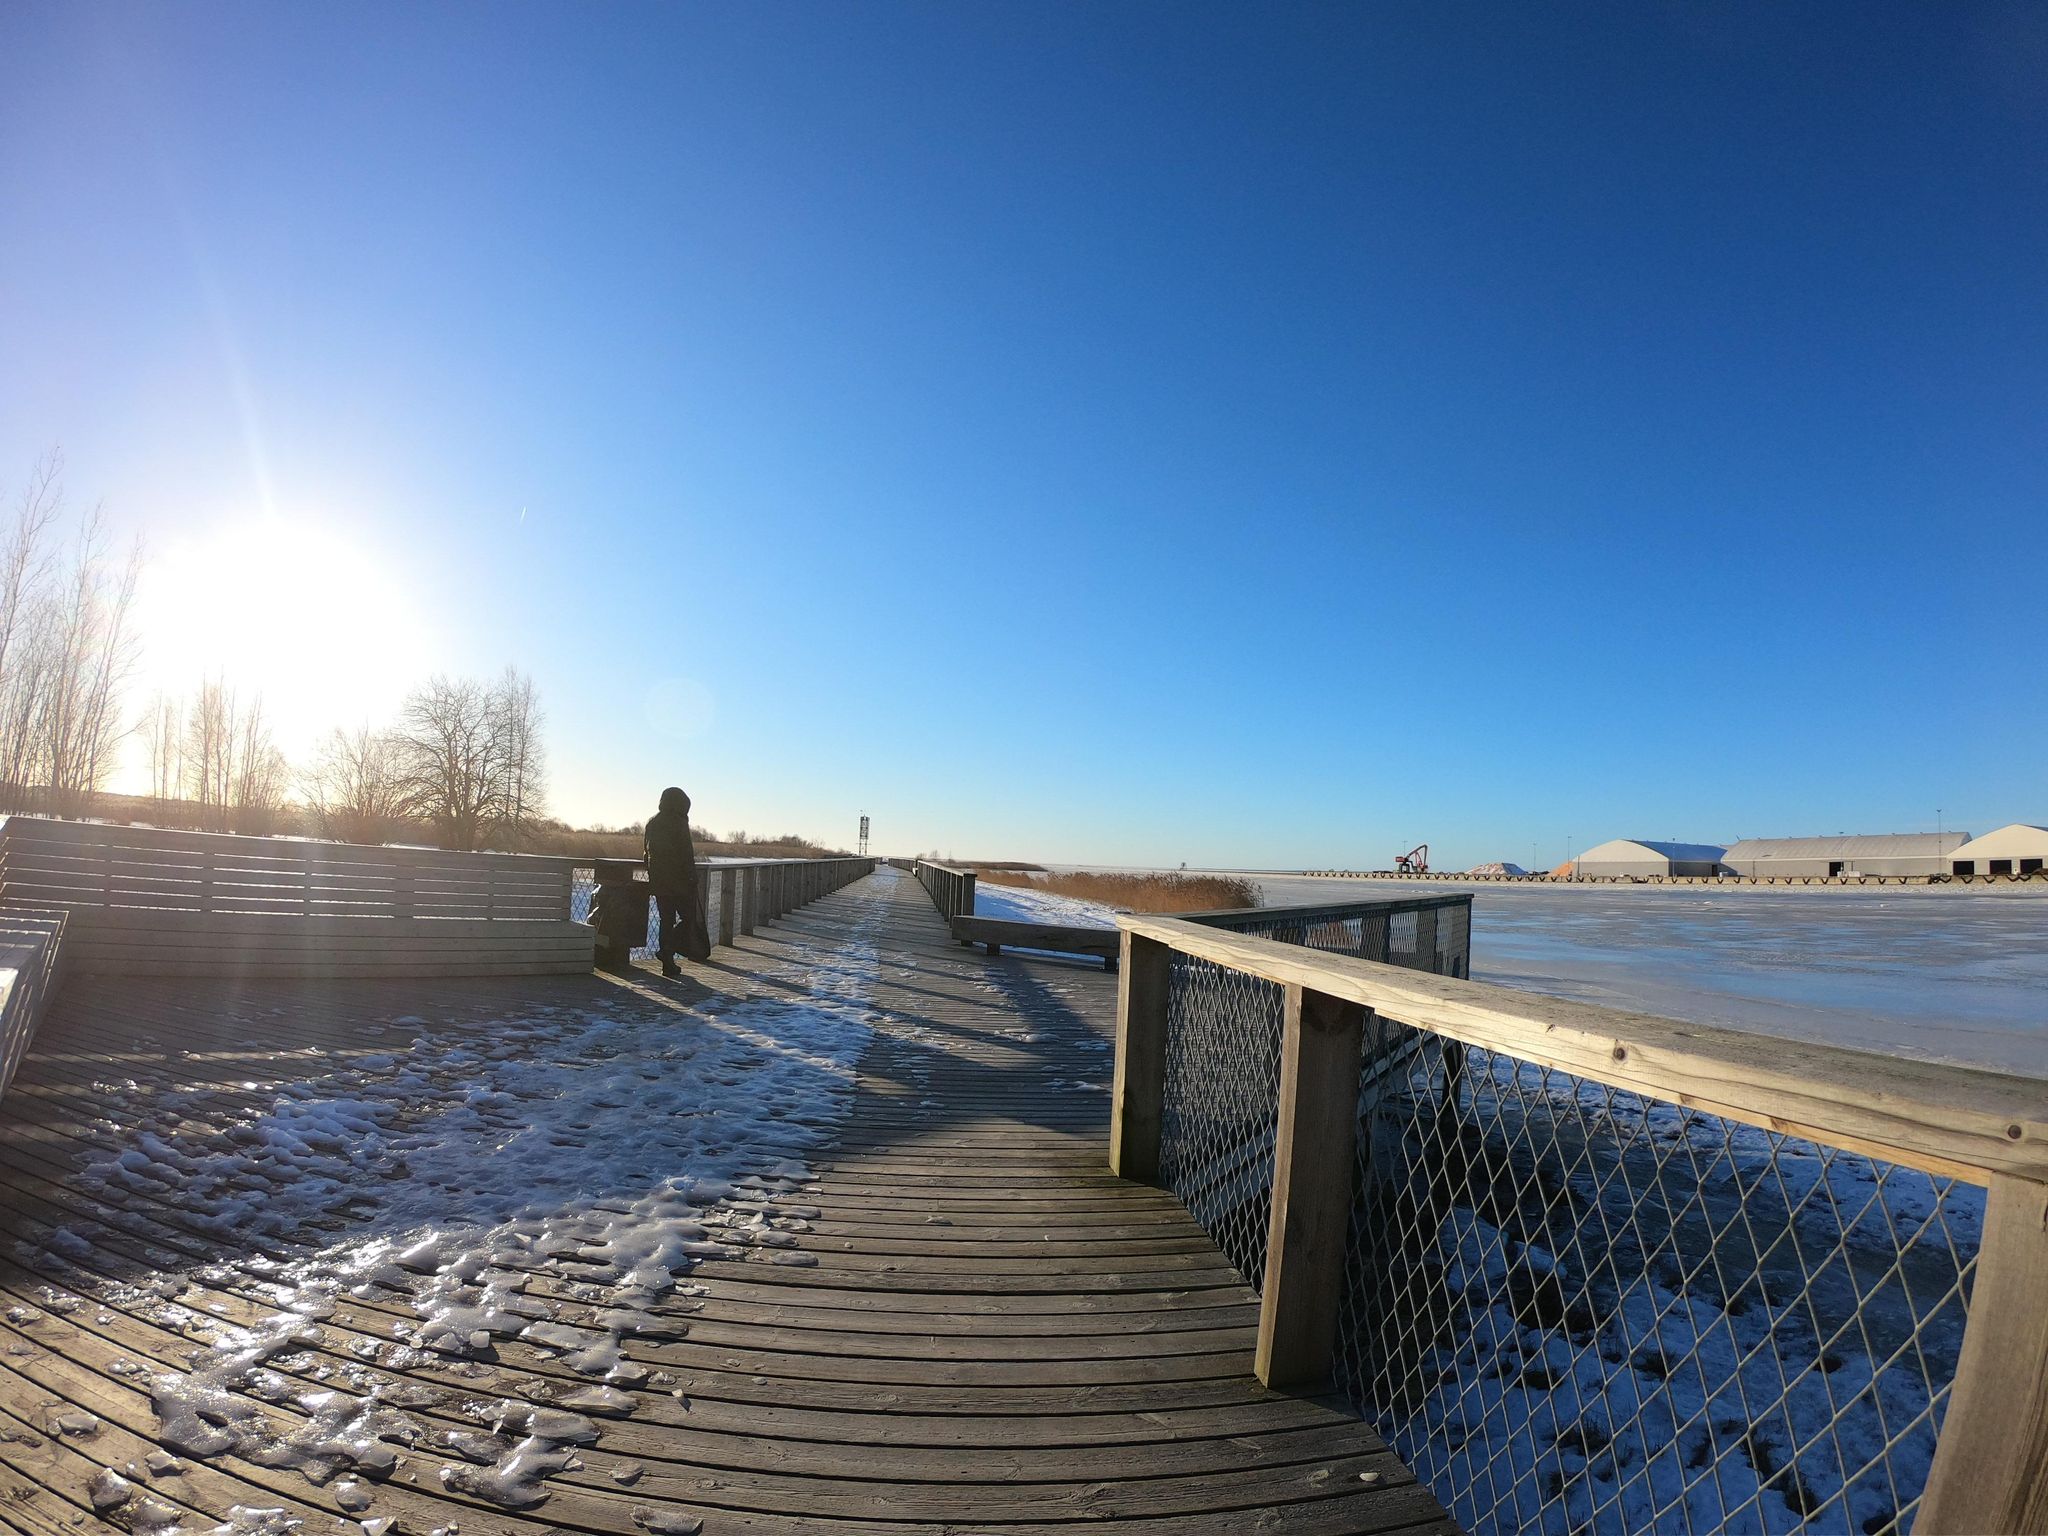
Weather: snowy
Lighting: day
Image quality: good
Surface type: walking surface
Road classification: cycleway, footway, path
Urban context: suburban or peri-urban
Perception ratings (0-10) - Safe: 6.67, Lively: 1.2, Beautiful: 7.92, Boring: 3.05, Depressing: 3.83, Wealthy: 3.81